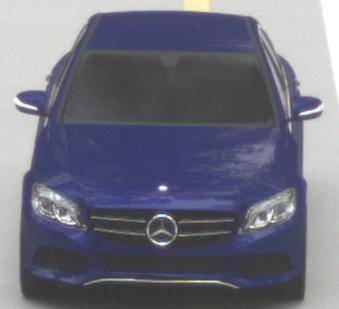
Make: Mercedes-Benz
Model: C 160
Detailed model: C-Class (205) Limousine
Model produced from: 2015/04
Model produced until: 2018/04
Doors: 4
Color: blue
Road condition: wet road
Daytime: morning or afternoon
Contrast: low contrast